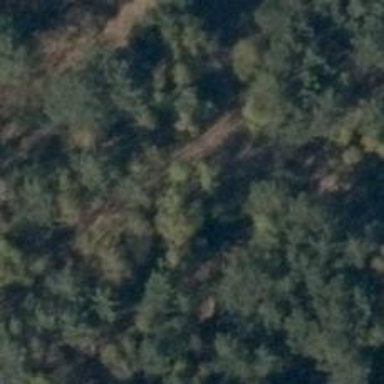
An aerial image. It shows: Hunting stand.